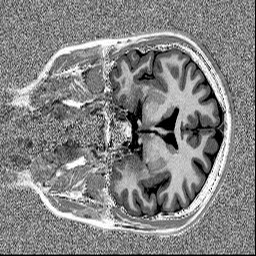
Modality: MP2RAGE
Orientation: coronal
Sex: female